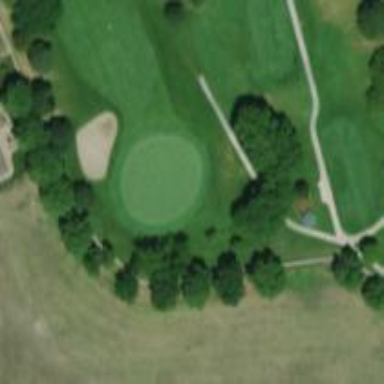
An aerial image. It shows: Golf hole.